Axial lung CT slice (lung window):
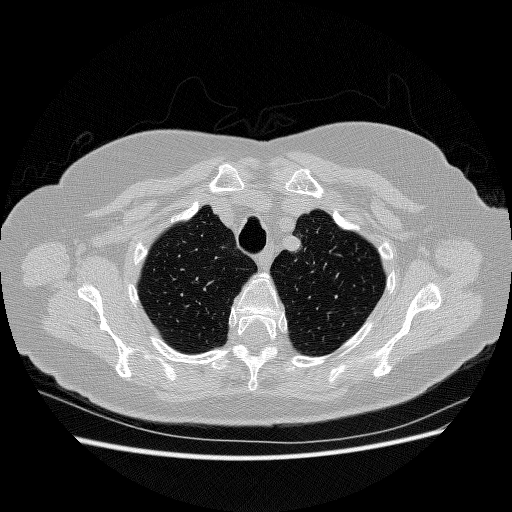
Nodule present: no